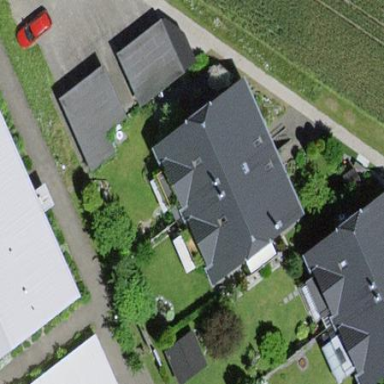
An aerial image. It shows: Simple and straightforward house.